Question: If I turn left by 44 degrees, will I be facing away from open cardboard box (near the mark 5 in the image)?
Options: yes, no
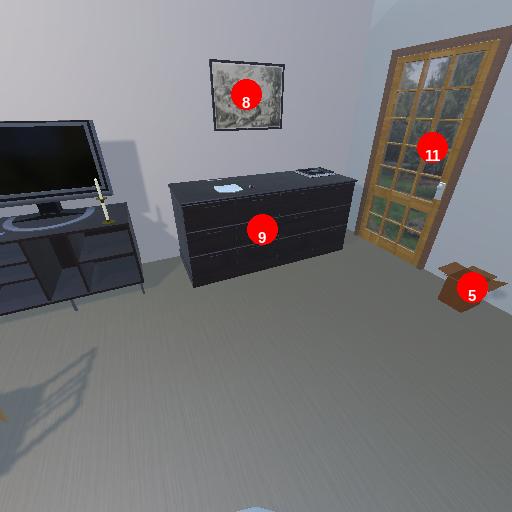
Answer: yes